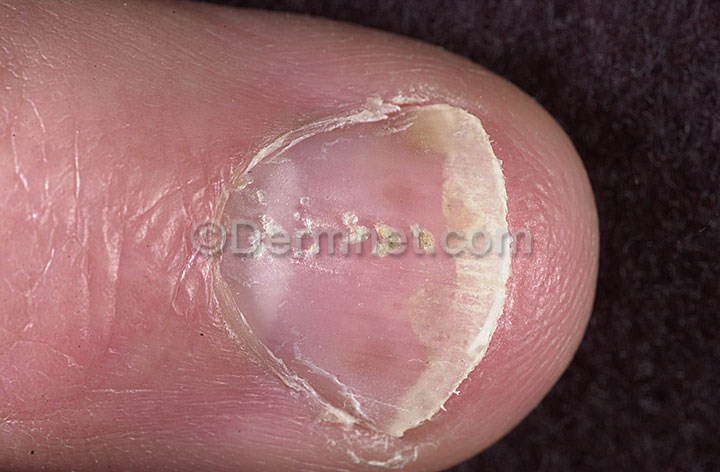
Disease: Nail Fungus and other Nail Disease